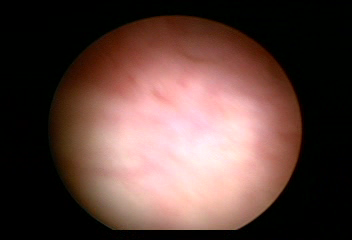
Modality: WLC
Class: Normal mucosa
Bladder cancer association: No